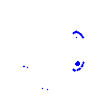
Particle: electron